Interaction volume radius: 5 \u00c5
Interaction volume height: 20 \u00c5
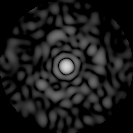
Disorder parameter: 0.7941